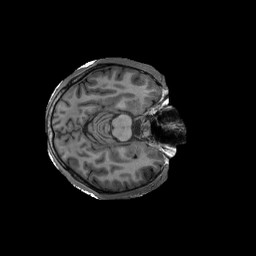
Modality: T1w
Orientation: axial
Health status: ill
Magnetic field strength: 3 T